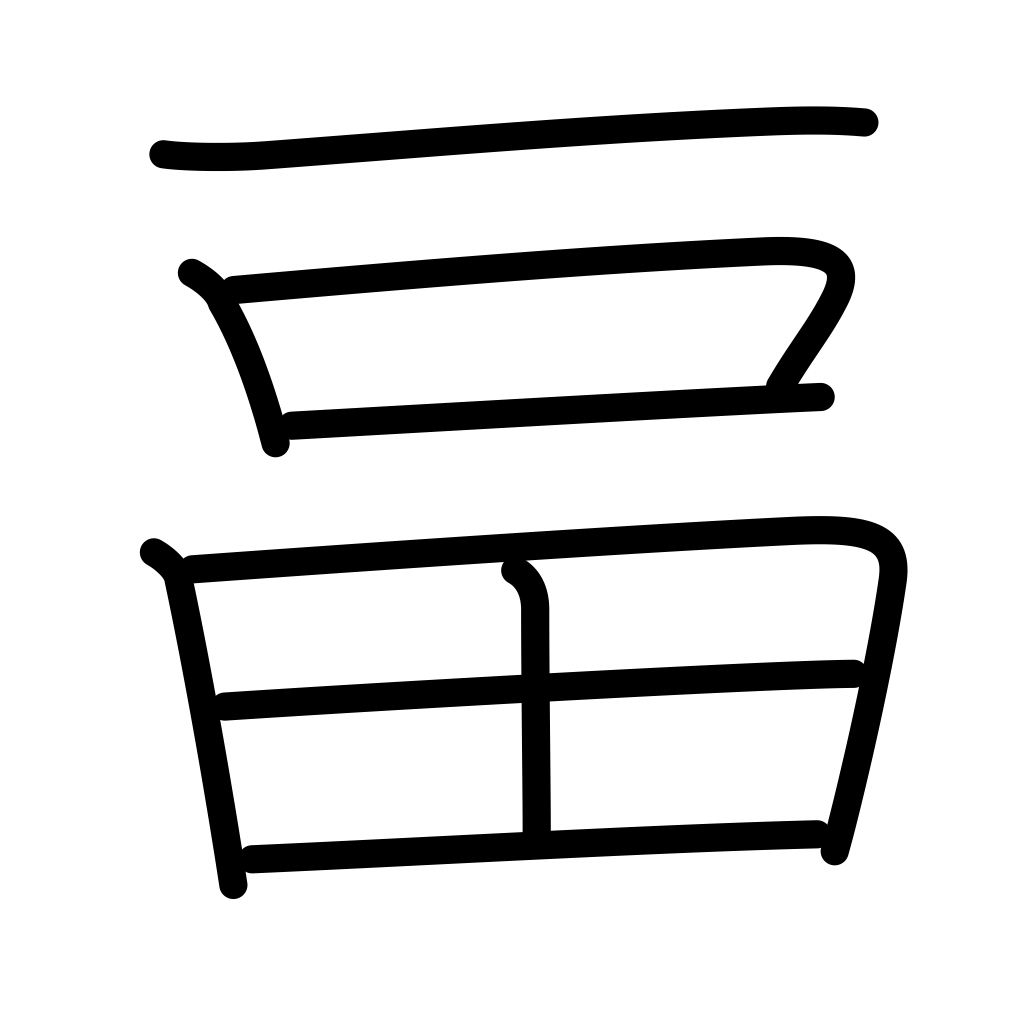
Meaning: to fill, roll of cloth